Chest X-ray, PA view. Patient: 56 years old, sex M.
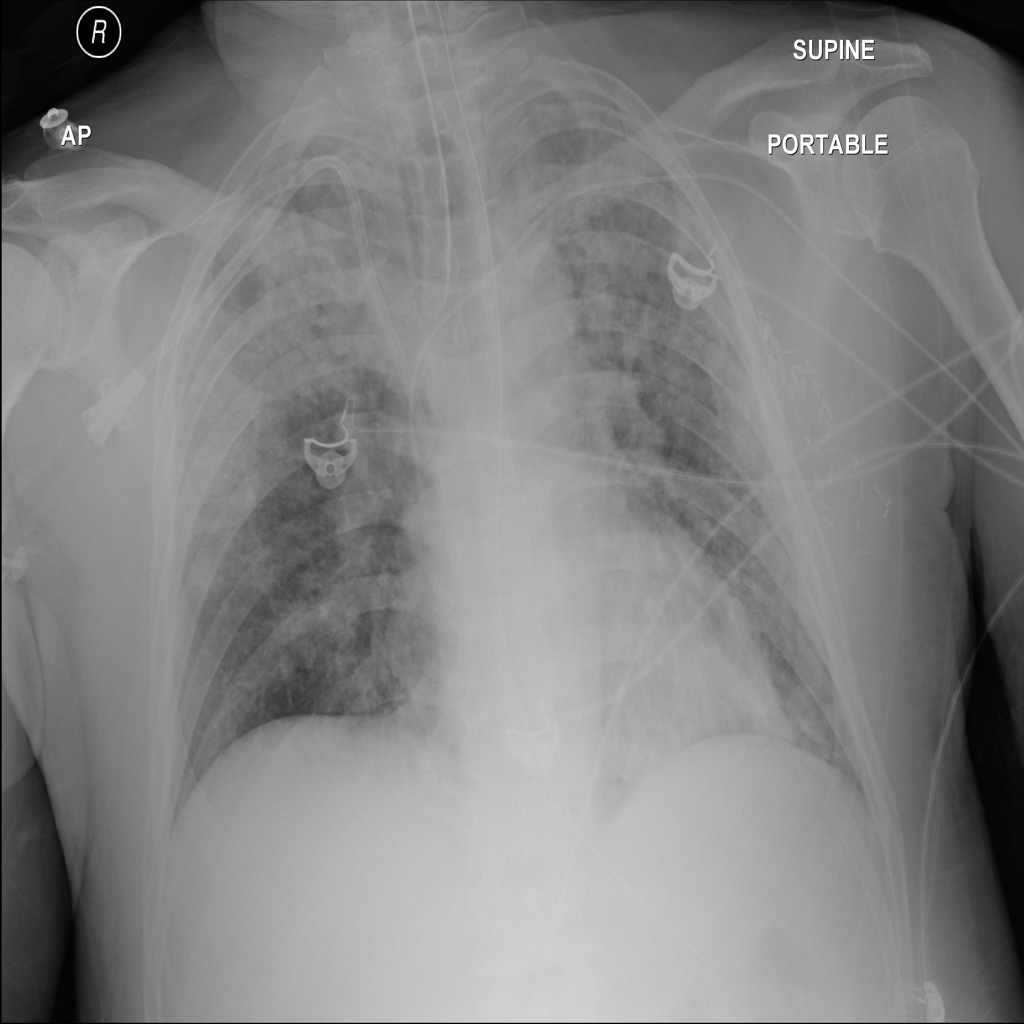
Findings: Infiltration